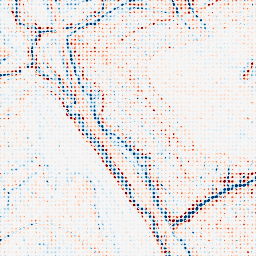
Category: edge_preserving
Decomposition family: anisotropic_diffusion
Decomposition parameters: iterations: 10
kappa: 10
gamma: 0.2
Upsampling method: sinc_hamming
Upsampling parameters: scale: 8
kernel_size: 4
Upsampling scale: 8